Question: I'm trying to follow this article to write a simple jQuery plugin: <URL>
I seem to always get the following error in my console:

HTML
'''
<div id="prod-part">TODO write content</div>
'''
Javascript
'''
(function($){
$.blogPost = function(el, options) {
var base = this;
base.$el = $(el);
base.el = el;
base.$el.data('blogPost', base);
base.init = function(){
console.log("hello");
};
};
})(jQuery);
$(function () {
$('#prod-part').blogPost();
});
'''
Here is a simple jsfiddle which still creates the issue. I'm not sure If I am calling on the plug-in incorrectly or if the plugin is coded incorrectly. I've tried jQuery versions 1.7.2 and 1.11.0 and still come out with the same results. Any suggestions would be greatly appreciated.
<URL>
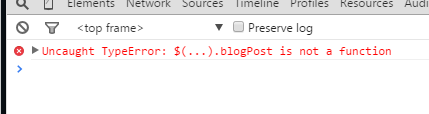
Answer: # Background:
The jQuery function ('jQuery()' or '$()') acts as a factory to return a new instance of jQuery collection when you pass in a selector. So '$('#foo')' returns an instance of jQuery collection. In order to call methods off of that instance, like '$('#foo').somePlugin()', those methods have to be defined on the instance. The primary way we get methods onto instances is to add them to the constructor's prototype.
# Solution
So the solution to your specific error is that jQuery plugins are defined on the jQuery collection constructor's prototype. This prototype is aliased at 'jQuery.fn' (and 'jQuery' is aliased as '$', so '$.fn' is also ok). Adding methods to the prototype is as simple as '$.fn.somePlugin = function () {}'.
Thus your plugin needs to be defined like:
'''
$.fn.blogPost = function(el, options) {
'''
# More
As I said, this is for the error you quoted. I assume at this point that you haven't made it much further in your tutorial, so I won't go into the other issues in your code (like the fact that your plugin does not return the collection for chaining).